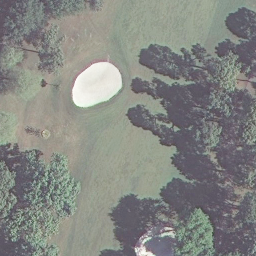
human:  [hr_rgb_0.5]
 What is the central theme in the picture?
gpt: golf course